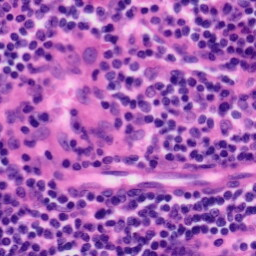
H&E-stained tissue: Tonsil